Точечный источник света находится внутри сплошного шара, сделанного из стекла с показателем преломления $n$. Шар имеет радиус $r$, а источник расположен на расстоянии $d$ от центра шара (см. рисунок). Расстояние $d$ подобрано таким образом, чтобы возникало $\textit{идеальное}$ (мнимое) изображение источника света, т.е. чтобы продолжения всех преломленных лучей, испущенных источником, пересекались в одной точке.
Чему равно это расстояние $d$ и где находится мнимое изображение источника света?
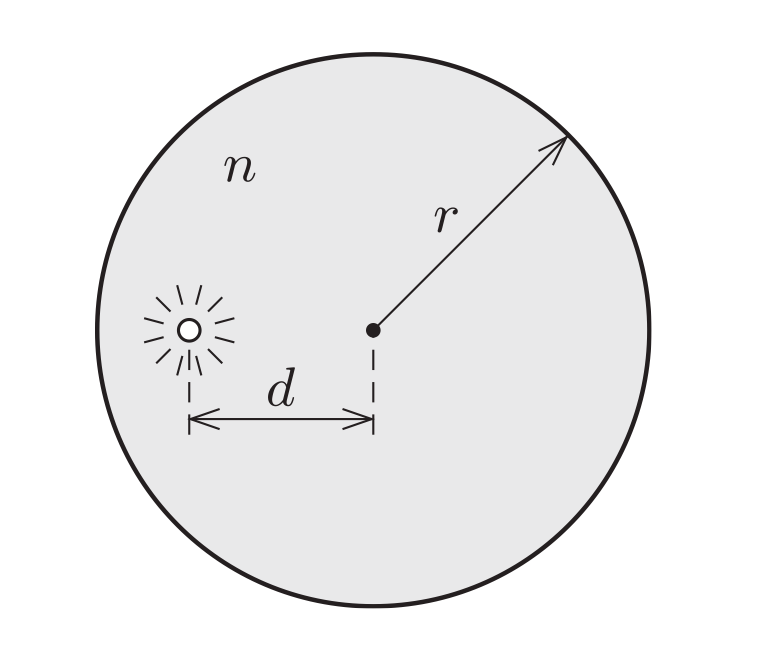
Ответ: $d = \frac{r}{n}$, расстояние от центра шара до изображения $x = nr$
Темы:
T, ★★, Оптика, Геометрическая оптика, Преломление, Шар, 200 задач